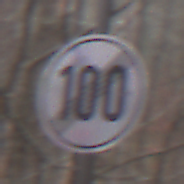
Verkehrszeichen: EndeGeschwindigkeit100
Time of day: Midday
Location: Outdoor (Nature)
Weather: Overcast
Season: Autumn
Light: Natural